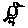
Label: bird